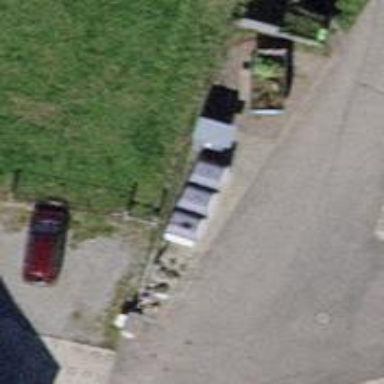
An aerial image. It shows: Recycling container for green waste at recycling facility.